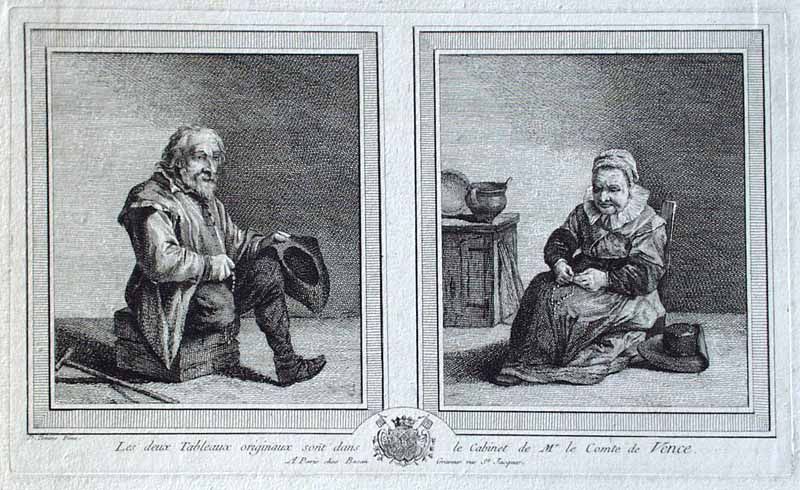
Titel: Der Bettler vor der Frau
Künstler: Pierre-François Basan
Standort: Karlsruhe
Institution: Staatliche Kunsthalle Karlsruhe
Schlagwörter: fuß, mann, weiß, sitzen, frankreich, frau, grau, hut, hüte, raum, schwarz, stuhl, tisch, zeichnung, zimmer, haube, alt, bart, alte, arm, kleidung, kragen, rahmen, schüssel, teller, bild, bildnis, halskrause, innenraum, möbel, portrait, gewand, interieur, sitzend, innen, paar, perlen, stock, kanne, krug, kopfbedeckung, topf, bein, holzschnitt, schrift, bilder, kommode, papier, schrank, venedig, zwei, alter mann, gehstock, kette, leer, grafik, graphik, französisch, kopftuch, knie, doppelportrait, alter, buch, geschirr, druck, druckgraphik, druckgrafik, schraffur, schwarz weiß, radierung, text, knien, kiste, dreispitz, stiefel, beten, kopie, wappen, küche, ehepaar, ehe, mittelalter, wams, bettler, zwerg, siegel, drinnen, stiche, rosenkranz, opa, gefass, zwerge, kessel, mann frau, doppel, cabinet, krücke, hit, freu, amputiert, stahlstich, einbeinig, beinstumpf, gebrechlich, amm, 1900, einbeiniger, cabinet du comte de venice, comte de vence, vence, bein fehlt, bettlen, gemäldekatalog, weinkiste, himtableux, tableux, vomte